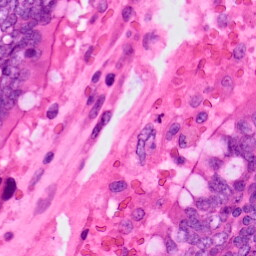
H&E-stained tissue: Lung